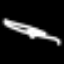
Label: diamond